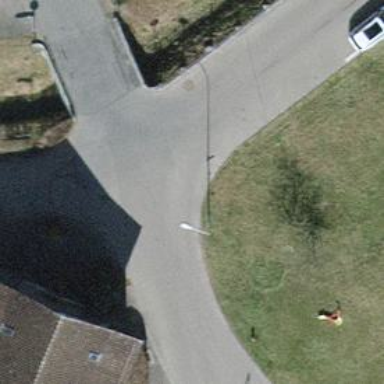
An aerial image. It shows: Smooth asphalt road in residential area.